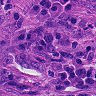
Metastatic tissue present: yes